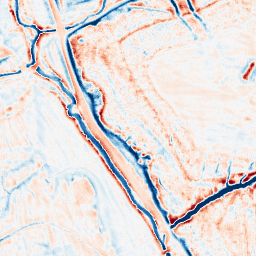
Category: edge_preserving
Decomposition family: bilateral
Decomposition parameters: d: 15
sigma_color: 50
sigma_space: 100
Upsampling method: fft_zeropad
Upsampling parameters: scale: 2
Upsampling scale: 2